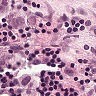
Metastatic tissue present: yes